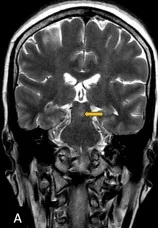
MRI Brain; T1, T2 and FLAIR axial images. MRI brain; T1, T2 and fluid-attenuated inversion recovery (FLAIR) images reveal a focal altered signal intensity lesion in the left paramedian region of the midbrain (yellow arrow) appearing hypointense on T1 weighted image (WI) axial plane.
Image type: radiology (mri)